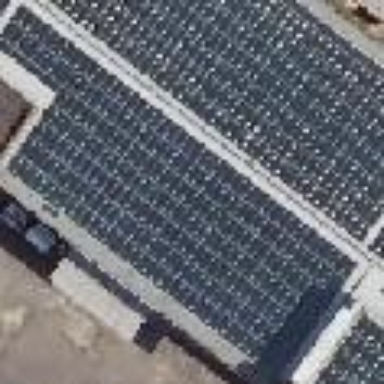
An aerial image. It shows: Solar photovoltaic panel generator.